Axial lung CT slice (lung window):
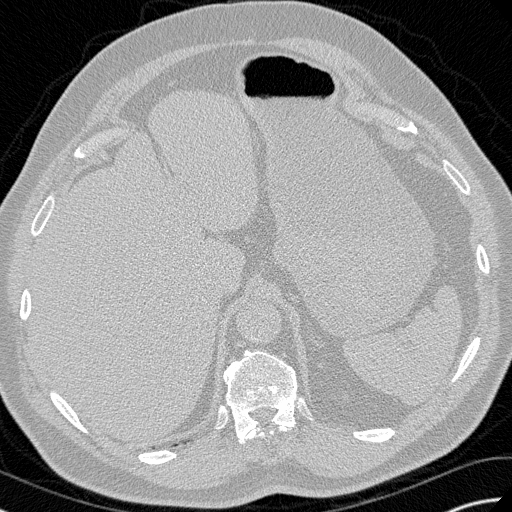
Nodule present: no